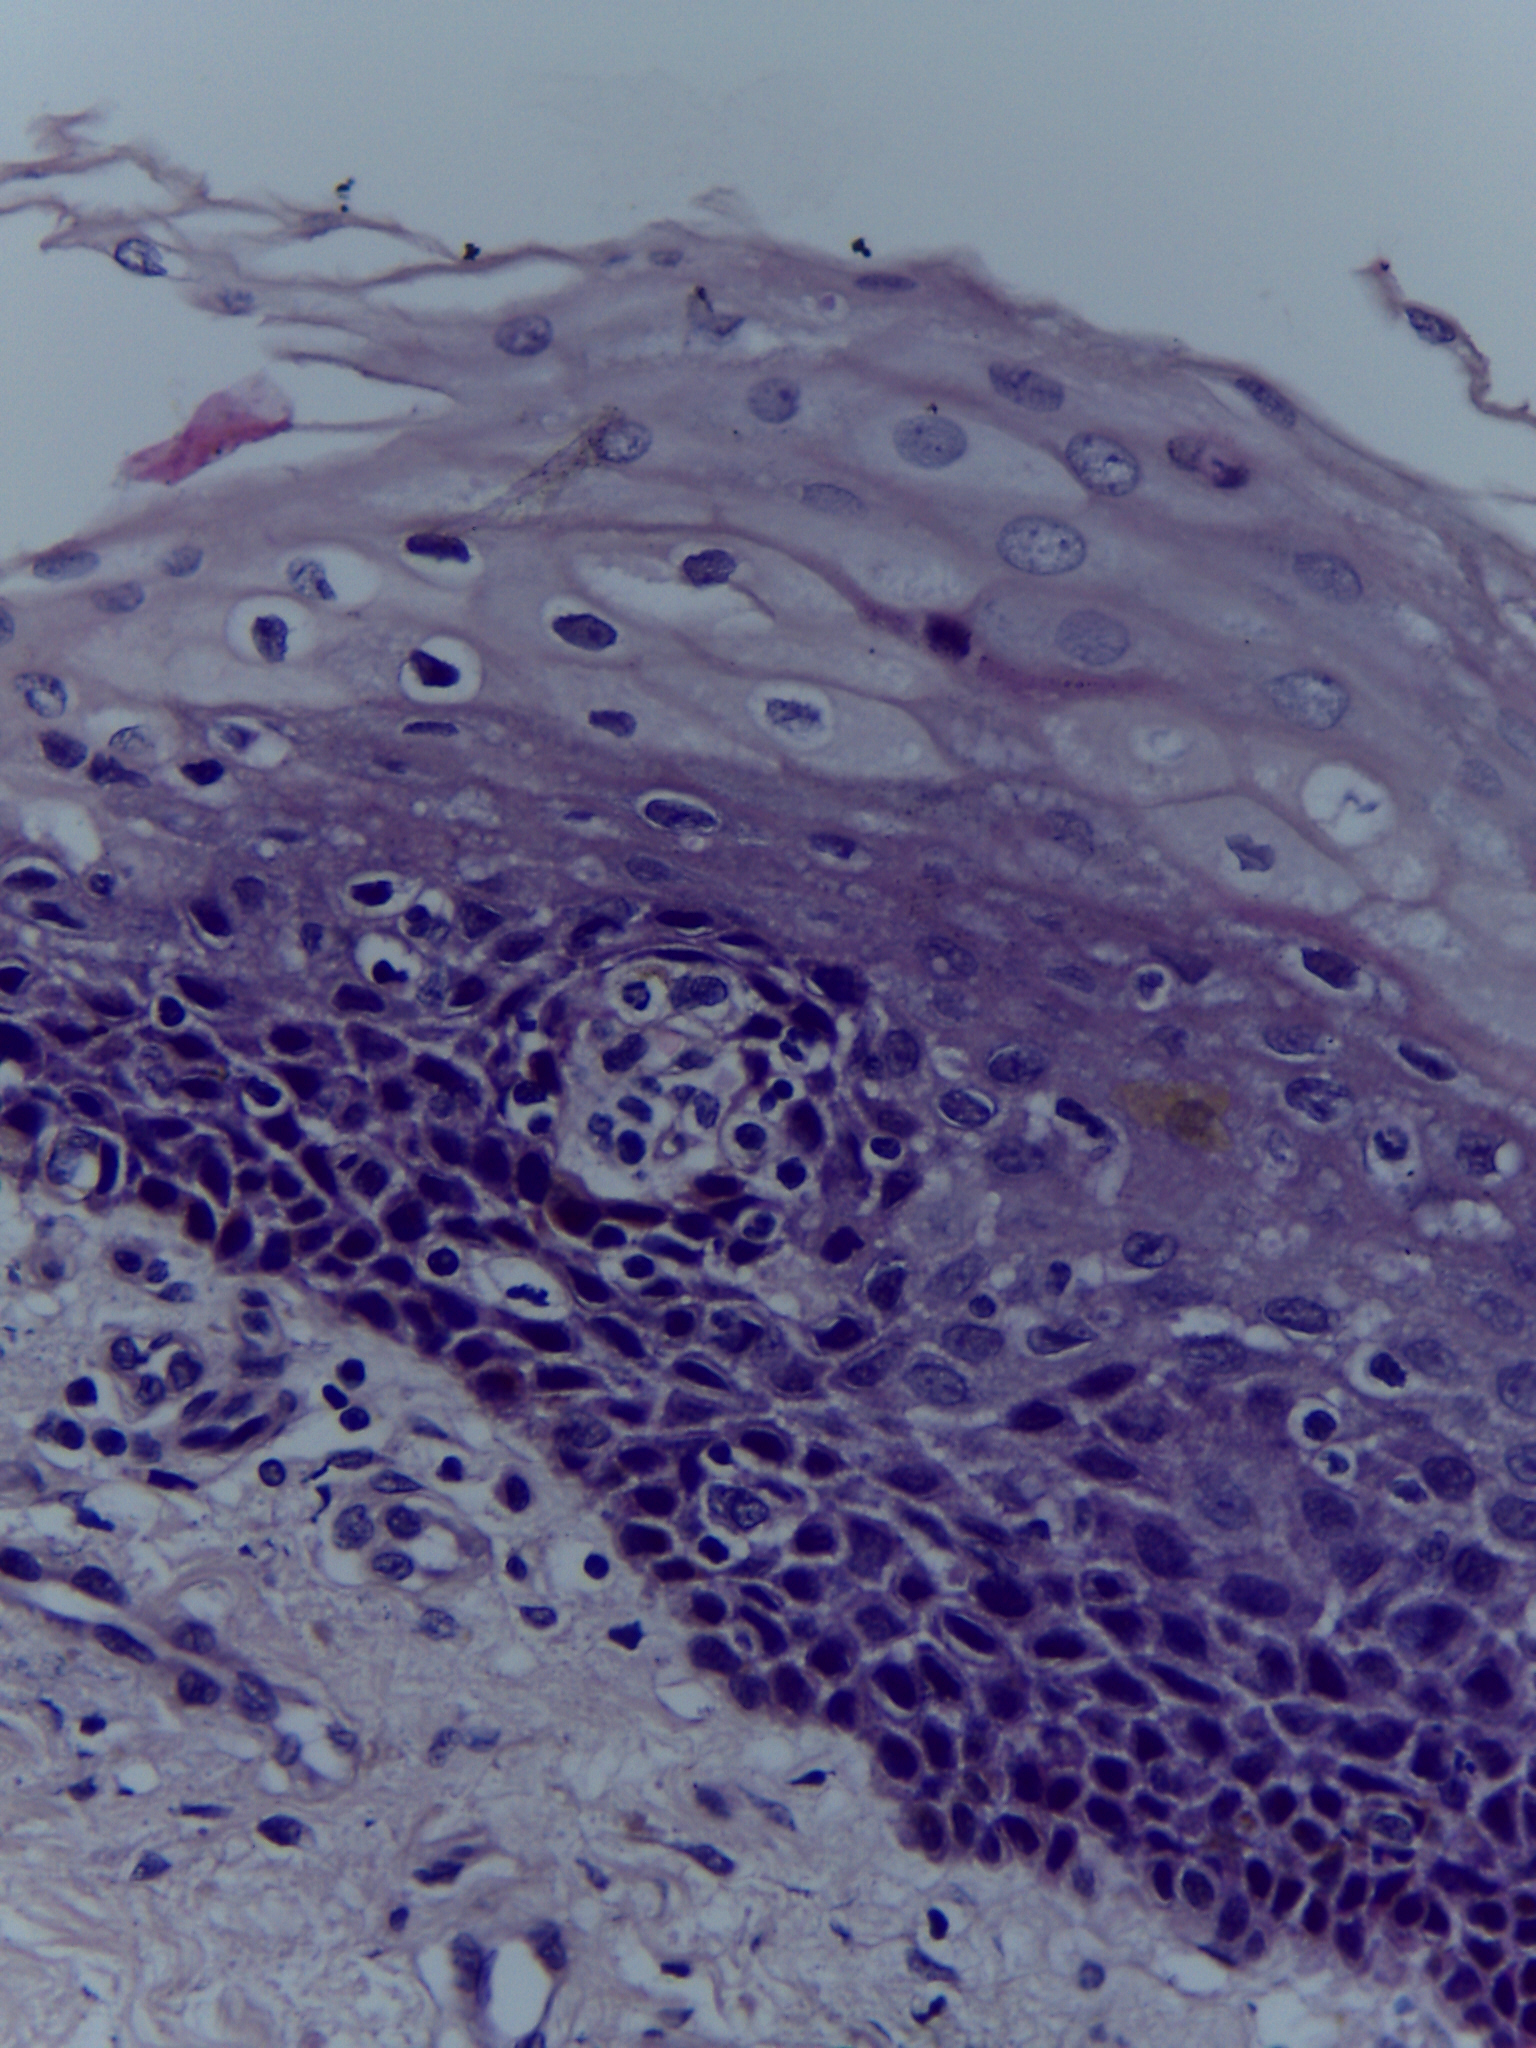
Diagnosis: OSCC